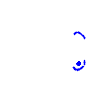
Particle: pion